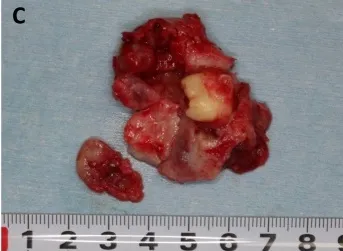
(C) Surgical specimen of OKC with the third molar. A larger piece of the lesion was in the maxillary sinus and a smaller one in the pterygoid process.
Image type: medical_photograph (other_medical_photograph)